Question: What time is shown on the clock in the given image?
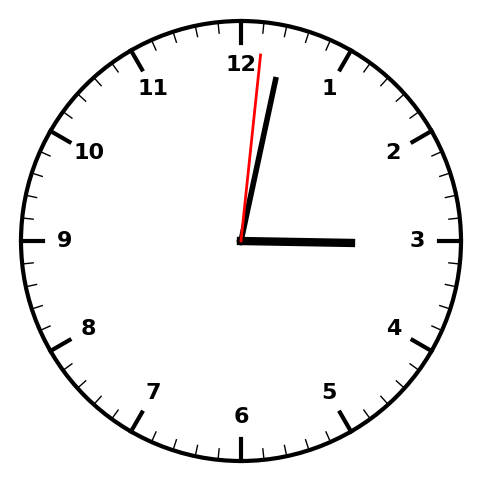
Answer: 03:02:01